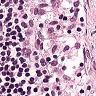
Metastatic tissue present: no